Aerial crown-view tile of a tropical tree (Barro Colorado Island, Panama), acquired 20250715:
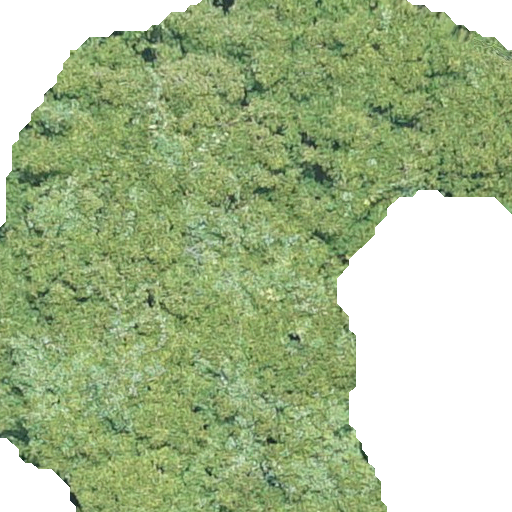
Species: Tachigali panamensis
GBIF accepted scientific name: Tachigali panamensis
Crown area: 354.53 m²